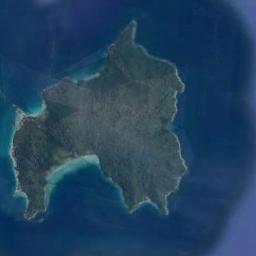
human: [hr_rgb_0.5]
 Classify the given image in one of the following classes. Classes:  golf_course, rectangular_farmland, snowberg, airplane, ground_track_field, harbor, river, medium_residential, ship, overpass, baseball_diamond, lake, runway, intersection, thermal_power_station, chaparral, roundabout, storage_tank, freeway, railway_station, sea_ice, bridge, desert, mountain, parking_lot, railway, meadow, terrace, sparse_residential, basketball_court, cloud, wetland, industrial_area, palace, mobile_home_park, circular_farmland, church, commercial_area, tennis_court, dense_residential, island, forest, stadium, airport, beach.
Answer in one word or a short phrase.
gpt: island